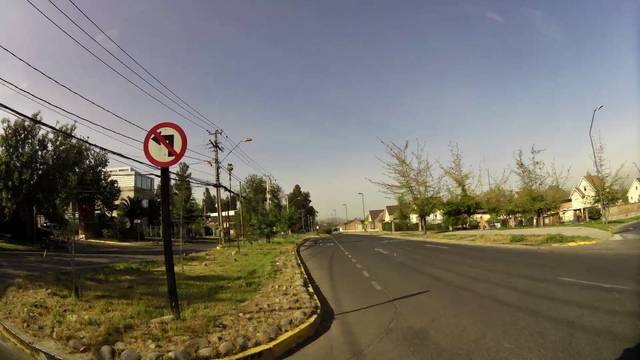
Region: Chile
Coordinates: -33.494, -70.551